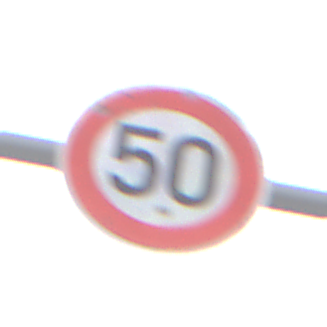
Verkehrszeichen: Geschwindigkeit50
Umgebung: Outdoor, RoadRail
Tageszeit: SunriseSunset
Wetter: PartlyCloudy
Licht: Natural
Jahreszeit: NotSpecified
Kontrast: LowContrast